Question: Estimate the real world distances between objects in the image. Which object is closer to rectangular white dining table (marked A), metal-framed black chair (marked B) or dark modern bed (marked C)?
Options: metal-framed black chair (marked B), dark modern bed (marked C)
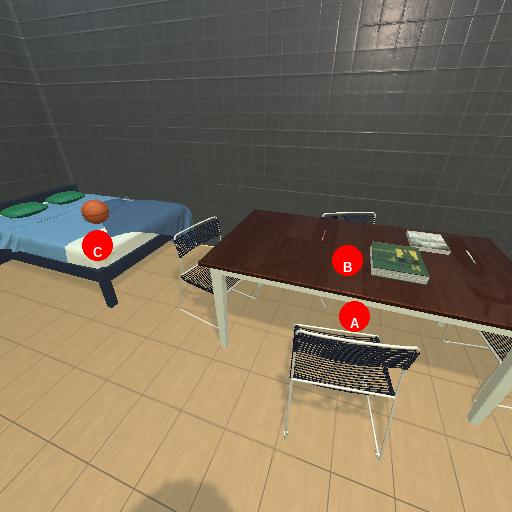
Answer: metal-framed black chair (marked B)